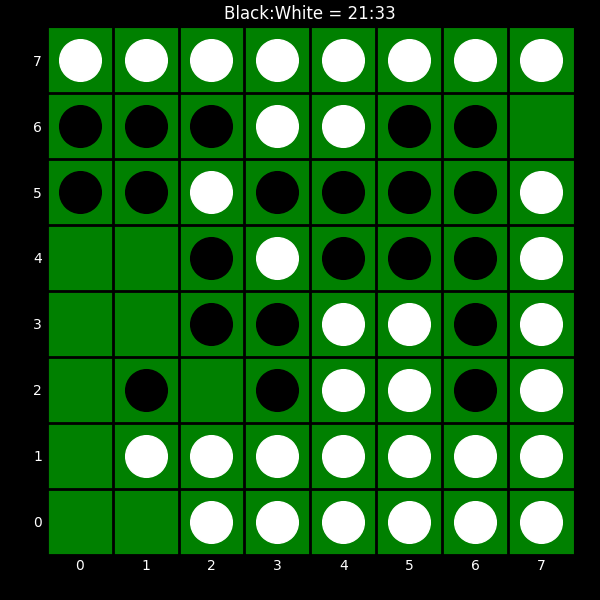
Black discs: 21
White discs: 33